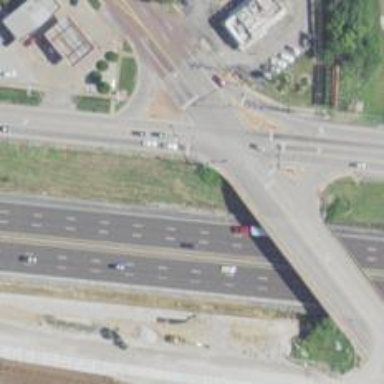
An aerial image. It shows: Tertiary road with bridge.